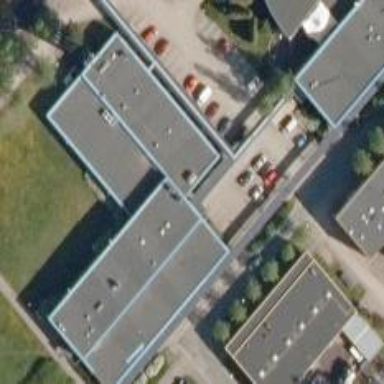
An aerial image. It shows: Canopy on the roof of building.